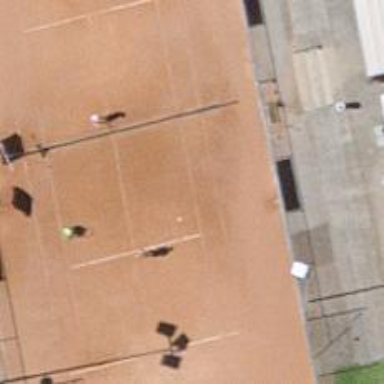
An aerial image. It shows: Tennis court in leisure pitch.